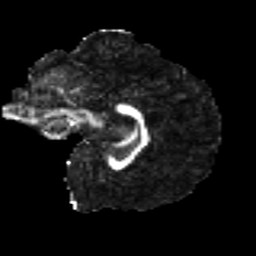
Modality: FA
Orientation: sagittal
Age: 34
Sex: female
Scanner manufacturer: ge
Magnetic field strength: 3 T
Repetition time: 7.8 s
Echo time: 0.0606 s